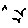
Label: bird